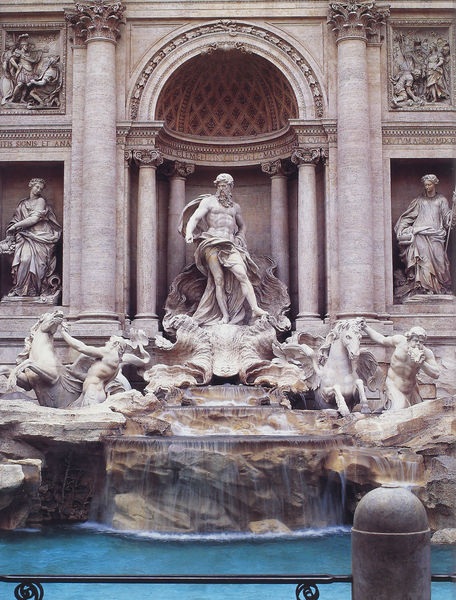
Titel: Fontana di Trevi (Trevibrunnen)
Künstler: Niccoló Salvi
Standort: Rom, Palazzo Poli (EU - I - Latium)
Schlagwörter: wasser, marmor, stein, brunnen, figuren, geländer